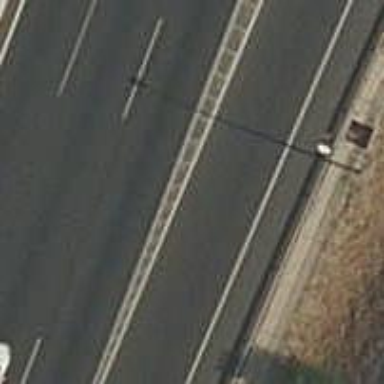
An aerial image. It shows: Motorway link.